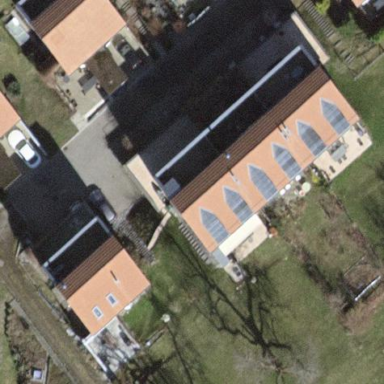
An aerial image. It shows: Terrace building.